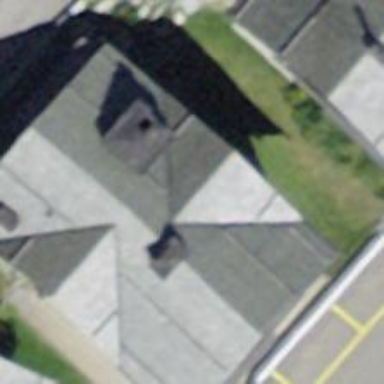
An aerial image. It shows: Building with tiled roof.